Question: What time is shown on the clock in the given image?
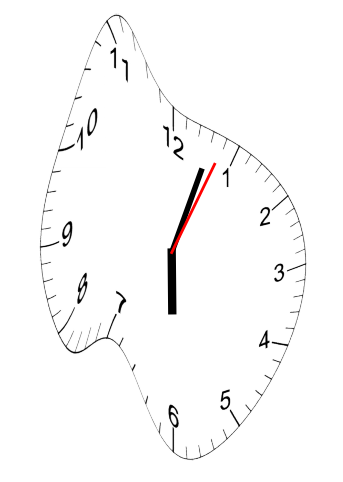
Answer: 06:03:04